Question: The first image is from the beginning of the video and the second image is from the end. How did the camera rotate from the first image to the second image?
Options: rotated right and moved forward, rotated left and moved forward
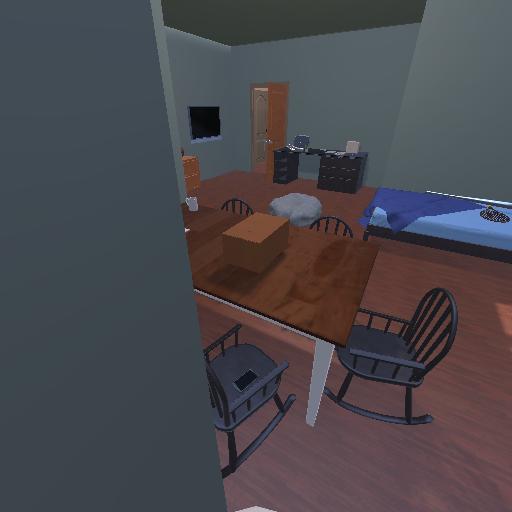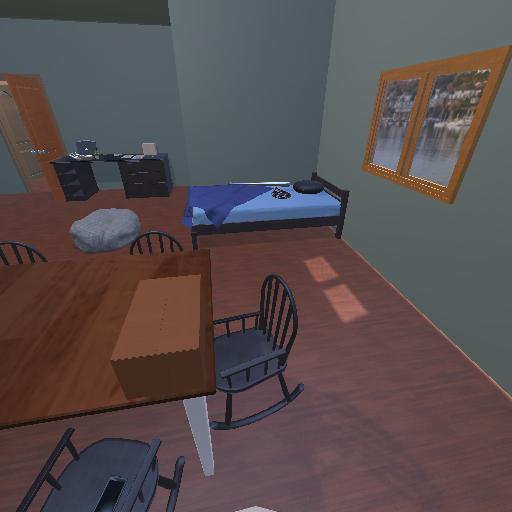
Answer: rotated right and moved forward